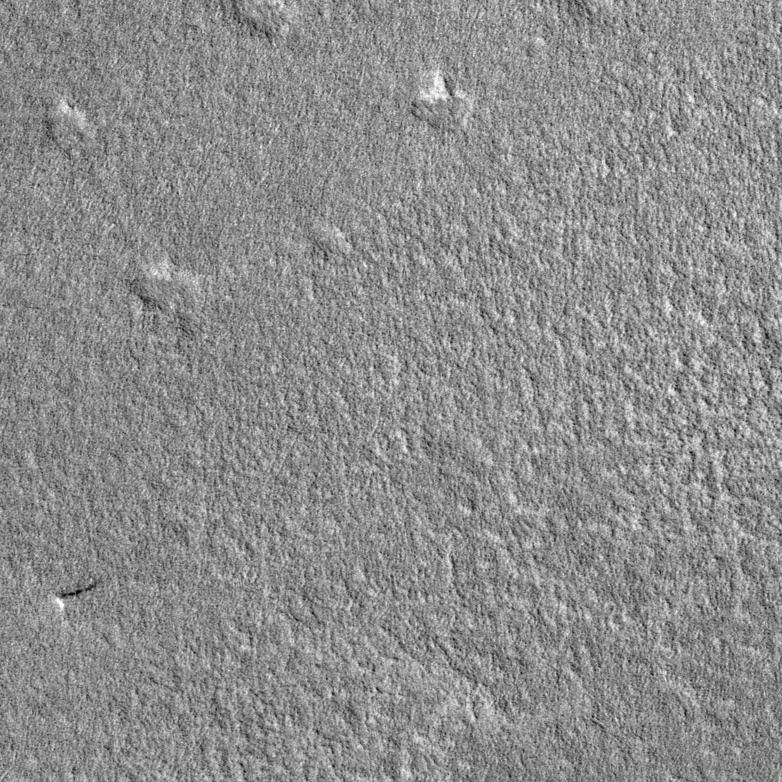
Label: dustdevil